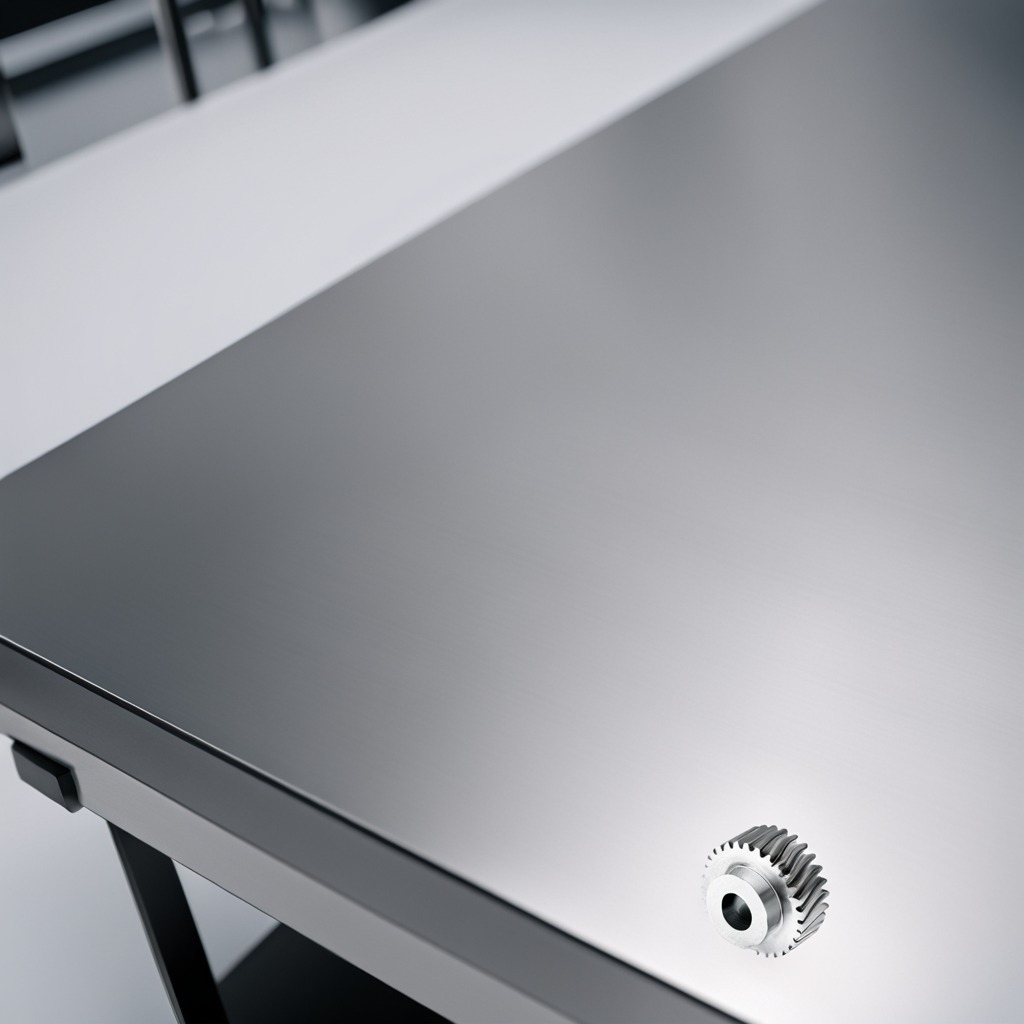
A gear with teeth is lying on a stainless steel table in a high-end prototyping lab.